Question: Say I have a heatmap with contours like so:
'''
set.seed(1)
X <- matrix(runif(100*200),nrow=100)
X <- apply(X,1,sort)
#png("Surface.png",width=800,height=400)
lattice::levelplot(t(X),contour=TRUE)
#dev.off()
getwd()
'''
it looks like this:

There are many ways to make variants of this in R ('fields::image.plot()', 'image()', and so forth. If I save this filled contour plot as a pdf, it's a squeaky-clean vector image that I can rescale and include in a conference poster (using e.g., Inkscape). It turns out in this case that the like-colored areas are actually individual raster cells rather than merged polygons implying a very large number of vertices, which hogs memory and slows down Inkscape after including a couple such surfaces in the poster. The easiest solution would be so save out to the ideal merged-cell format from R, where the contiguous like-colored areas are unified/merged 'polygon()'s or similar, thereby decreasing the number of vertices by an order of magnitude or more.
My question is whether there is some surface function that already does this by default, or a low effort way to emulate this kind of surface output. The high-effort approach would be to dive into R's spatial functions to merge like cells, but I'd rather avoid this. Thanks in advance!
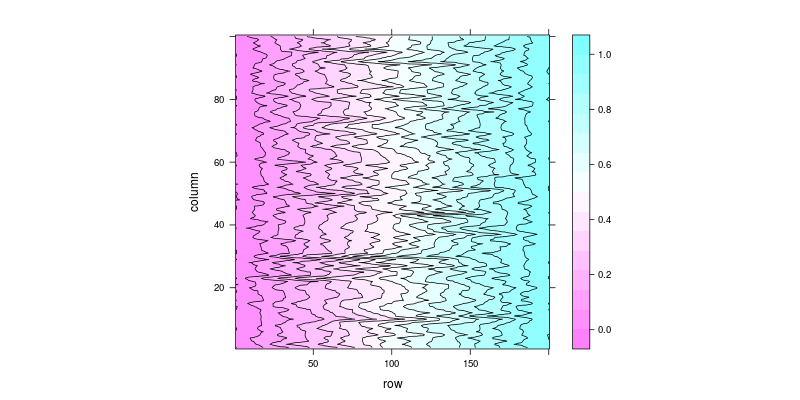
Answer: Here is the "high-effort approach" (not really)
'''
set.seed(1)
X <- matrix(runif(100*200),nrow=100)
X <- apply(X,1,sort)
lattice::levelplot(X,contour=TRUE)
library(raster)
r <- raster(X)
z <- cut(r, seq(0, 1, 0.1))
p <- rasterToPolygons(z, dissolve=TRUE)
spplot(p)
'''